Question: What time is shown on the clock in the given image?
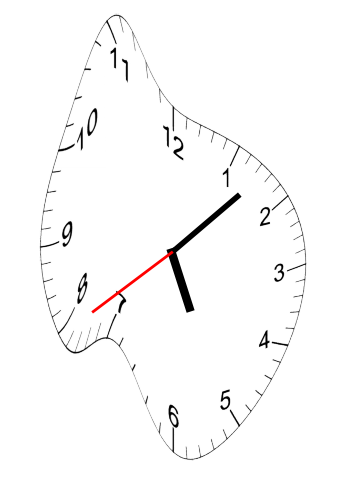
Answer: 05:07:39